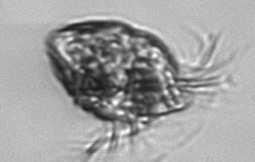
Label: Strombidium_morphotype1